Question: I implemented <URL>.
The issue is that on page load, my browser fills in my saved credentials and the CSS rules under ':valid' are not taken into account.
When I click on a blank space or anywhere really on the page, it works.
I want it to work without the user having to make an action, JS would be an option if necessary. I already tried to fire up a 'click' event, but it does not do anything, I have to click manually to execute the CSS below ':valid'.
<URL>
'''
.form-input-group input:valid~label {
transform: translate(0, -200%);
}
.form-input-group input:valid {
margin-top: 30px;
}
.form-input-group input:focus~label {
transform: translate(0, -200%);
}
.form-input-group input:focus {
outline: none;
background: #ff4a56;
color: white;
margin-top: 30px;
}
.form-input-group label,
.form-input-group input {
transition: all 0.25s cubic-bezier(0.53, 0.01, 0.35, 1.5);
}
.form-input-group {
position: relative;
padding: 10px 0;
}
.form-input-group:first-of-type {
padding-top: 0;
}
.form-input-group:last-of-type {
padding-bottom: 0;
}
.form-input-group label {
transform-origin: left center;
color: #ff4a56;
font-weight: 100;
letter-spacing: 0.01em;
font-size: 17px;
box-sizing: border-box;
padding: 10px 15px;
display: block;
position: absolute;
transform: translate(0, -100%);
z-index: 2;
pointer-events: none;
}
.form-input-group input {
appearance: none;
background-color: none;
border: 1px solid #ff4a56;
line-height: 0;
font-size: 17px;
width: 100%;
display: block;
box-sizing: border-box;
padding: 10px 15px;
border-radius: 60px;
color: #ff4a56;
font-weight: 100;
letter-spacing: 0.01em;
position: relative;
z-index: 1;
}
'''
'''
<form action="" method="get">
<div class="form-input-group">
<input type="text" required/>
<label>First Name</label>
</div>
<div class="form-input-group">
<input type="text" required/>
<label>Last Name</label>
</div>
<div class="form-input-group">
<input type="text" required/>
<label>Email Address</label>
</div>
<div class="form-input-group">
<input type="password" required/>
<label>Email Confirm</label>
</div>
</form>
'''
### Edit
Fun fact: even a huge site like reddit is victim to this chromium big brain decision.

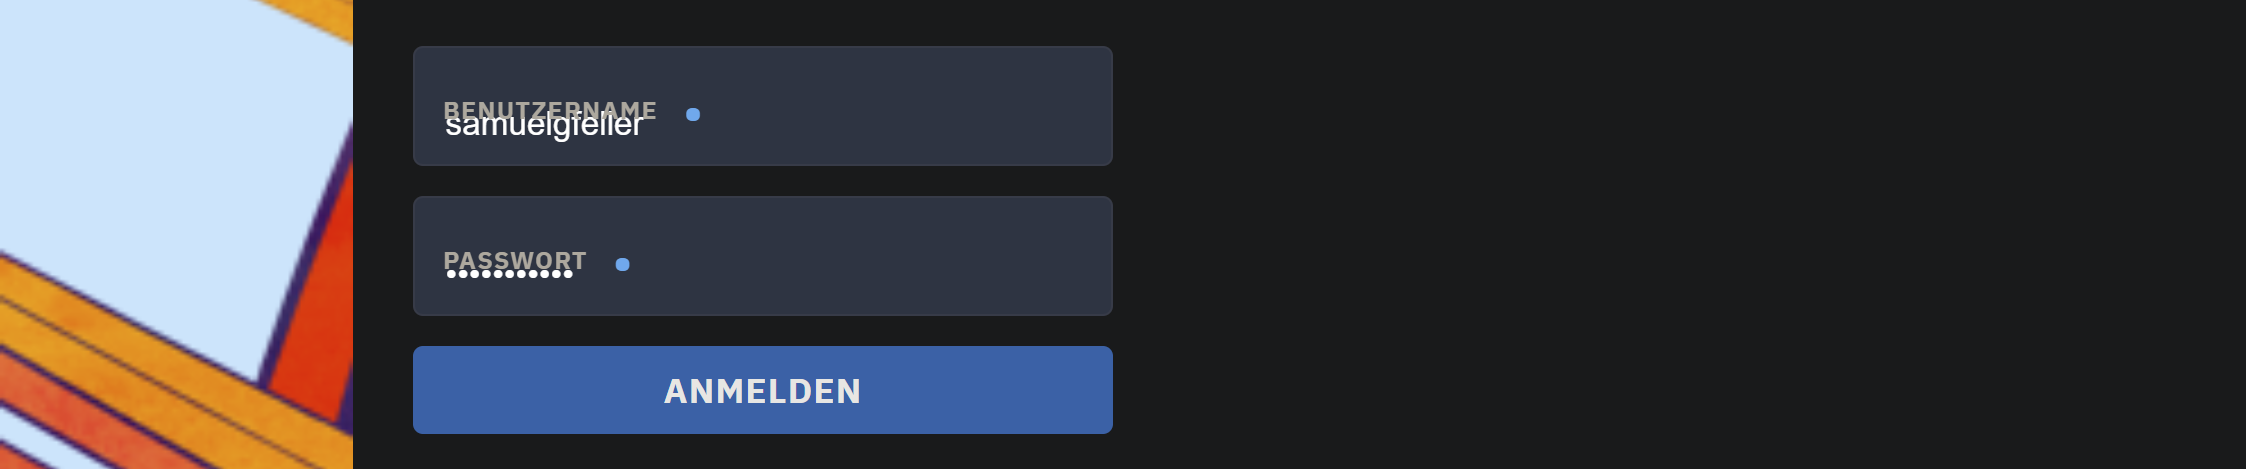
Answer: It seems that this is unfixable because of the stubbornness of chromium decision makers, despite the seemingly general <URL> of web devs since 2014 and other browsers behaving differently.
<URL> is one of the many chromium bug tickets that were closed as WontFix.
<URL>.
### Edit
Via <URL> and did some testing, and it seems to kind of work like I wanted. Let's just hope that it'll be working consistently over time.